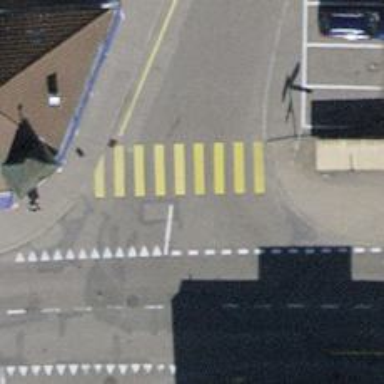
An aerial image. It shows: Kerb serving as barrier.